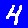
Digit: 4